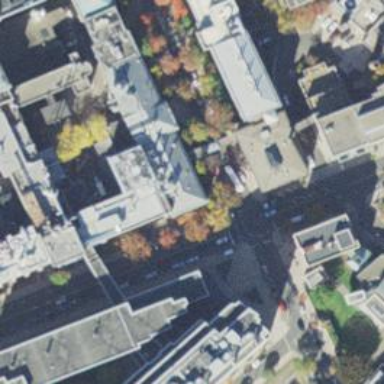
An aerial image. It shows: Footway that passes through building tunnel.